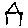
Label: house